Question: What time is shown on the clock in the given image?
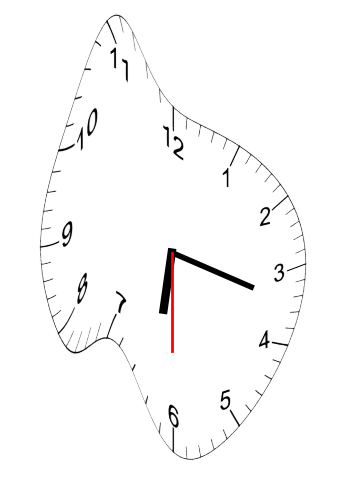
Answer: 06:17:30